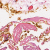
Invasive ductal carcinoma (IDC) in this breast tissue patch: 0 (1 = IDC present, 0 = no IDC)